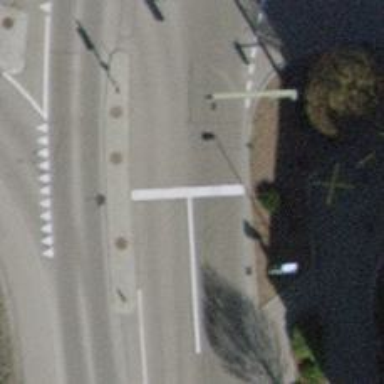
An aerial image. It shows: Road with traffic signals.